Question: I am replacing BeginPaint-EndPaint in a simple window with GetDC-ReleaseDC.
I am reading Charles Petzold Programming Windows 5th Edition.
Here is my code with the changes and the lines changed as comments:
'''
#include<Windows.h>
#include<mmsystem.h>
LRESULT CALLBACK myWndProc(HWND windowHandle, UINT winMessage, WPARAM wParam, LPARAM lParam);
int
WINAPI
WinMain(HINSTANCE hInstance, HINSTANCE hPrevInstance, PSTR szCmdLine, int iCmdShow)
{
WNDCLASSEX myWndClass;
MSG msg;
HWND myWndHandle;
wchar_t szmyWndClassName[] = TEXT("SotoWindClass");
wchar_t szmyWndowName[] = TEXT("SotoWindow");
myWndClass.cbClsExtra = 0;
myWndClass.cbSize = sizeof(WNDCLASSEX);
myWndClass.cbWndExtra = 0;
myWndClass.hbrBackground = (HBRUSH)GetStockObject(GRAY_BRUSH);
myWndClass.hCursor = LoadCursor(NULL, IDC_ARROW);
myWndClass.hIcon = LoadIcon(NULL, IDI_HAND);
myWndClass.hIconSm = NULL;
myWndClass.hInstance = hInstance;
myWndClass.lpfnWndProc = myWndProc;
myWndClass.lpszClassName = szmyWndClassName;
myWndClass.lpszMenuName = NULL;
myWndClass.style = CS_HREDRAW | CS_VREDRAW;
if (!RegisterClassEx(&myWndClass))
{
MessageBoxEx(NULL, TEXT("I need at least WINNT"), szmyWndClassName, MB_ICONERROR, 0);
}
myWndHandle = CreateWindowEx(
WS_EX_LEFT,
szmyWndClassName,
szmyWndowName,
WS_OVERLAPPEDWINDOW,
CW_USEDEFAULT,
CW_USEDEFAULT,
CW_USEDEFAULT,
CW_USEDEFAULT,
NULL,
NULL,
hInstance,
NULL);
ShowWindow(myWndHandle, iCmdShow);
UpdateWindow(myWndHandle);
while (GetMessage(&msg,NULL,0,0))
{
TranslateMessage(&msg);
DispatchMessage(&msg);
}
return msg.wParam;
}
LRESULT CALLBACK myWndProc(HWND windowHandle, UINT winMessage, WPARAM wParam, LPARAM lParam)
{
HDC hdc;
//PAINTSTRUCT ps;
RECT rc;
wchar_t displayText[] = TEXT("Display My Text!!!!");
switch (winMessage)
{
case WM_CREATE:
{
PlaySound(TEXT("hellowin.wav"), NULL, SND_FILENAME | SND_ASYNC);
return(0);
}break;
case WM_PAINT:
{
/*
hdc = BeginPaint(WindowHandle, &ps);
DrawText(hdc, TEXT("Hello Win 7!!!"), -1, &rc, DT_SINGLELINE | DT_CENTER | DT_VCENTER);
EndPaint(WindowHandle, &ps);
return(0);
*/
hdc = GetDC(windowHandle);
GetClientRect(windowHandle, &rc);
//ValidateRect(windowHandle, &rc);
DrawText(hdc, displayText, -1, &rc, DT_SINGLELINE | DT_CENTER | DT_VCENTER);
ReleaseDC(windowHandle, hdc);
return(0);
}
case WM_DESTROY:
{
PlaySound(NULL, NULL, SND_FILENAME | SND_ASYNC);
PostQuitMessage(0);
return(0);
}
}
return(DefWindowProc(windowHandle, winMessage, wParam, lParam));
}
'''
My question is:
Why 'DrawText' is still displaying the message when i haven't called 'ValidateRect'?
From what i understand(which is obviously incorrect) the text inside 'RECT rc' shouldn't appear, unless I call 'ValidateRect'.
When the window is displayed the text drawn is flickering which i assume happens because Windows are calling 'WM_PAINT' and are trying to validate 'rc' (my client area) but 'DrawText' still manages to display the text line every time.
I am a bit confused.

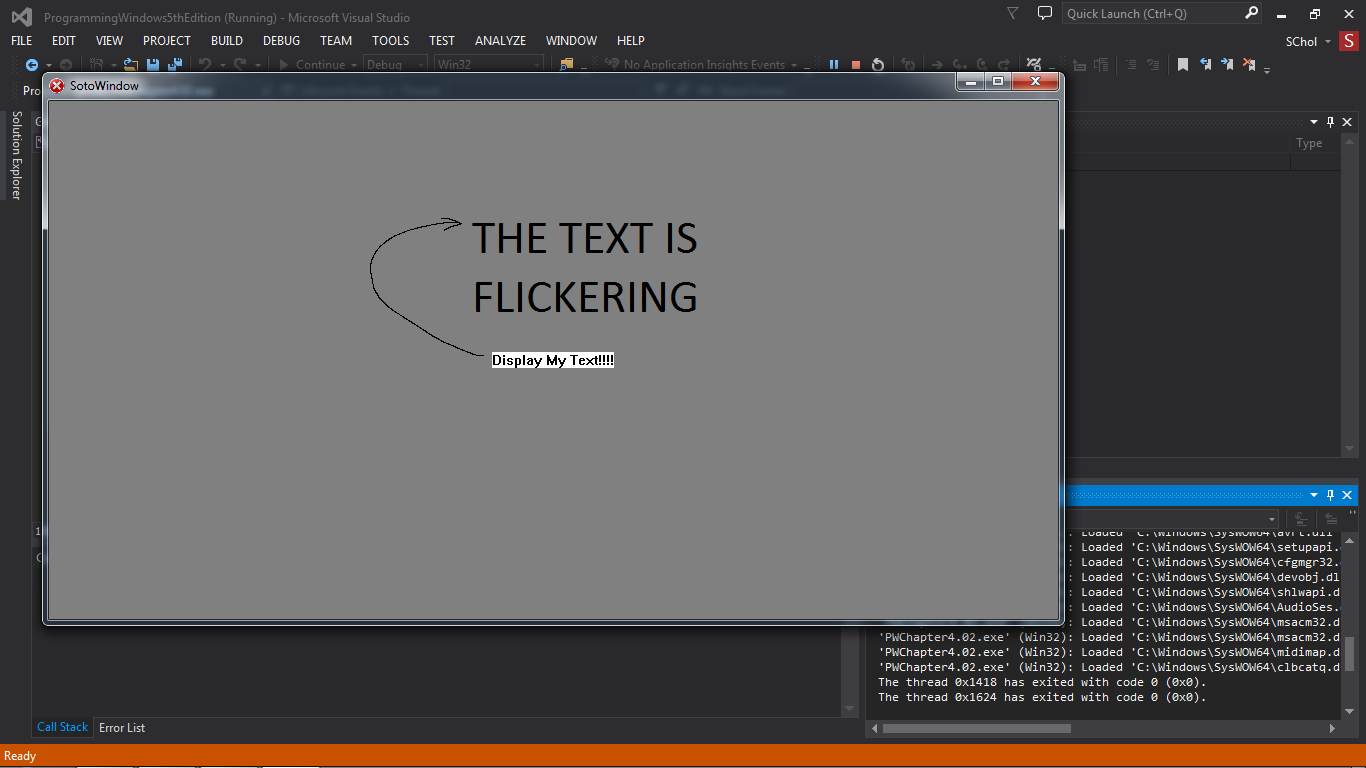
Answer: Your text is rendered again and again, because you haven't called 'ValidateRect'. 'EndPaint' calls 'ValidateRect' to mark the area rendered during this paint cycle as valid, i.e. doesn't need rendering.
Leaving an area marked as invalid doesn't stop you drawing to it, it just means the system won't think you have drawn to it and will keep asking you to.
(posted as community wiki, since the question was answered in the comments)